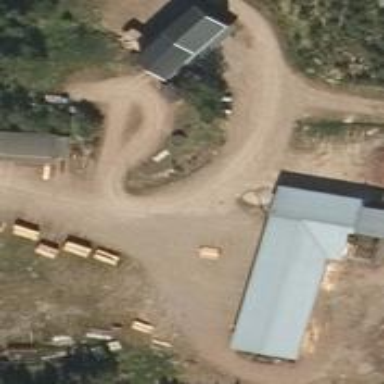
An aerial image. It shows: Sawmill crafting area.